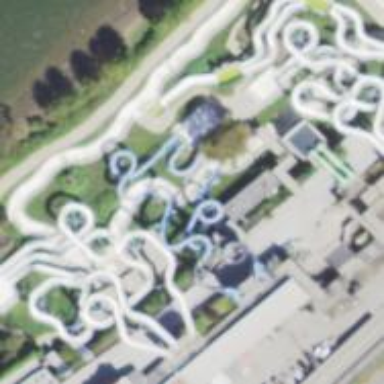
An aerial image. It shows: Canal with water slide attraction.